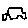
Label: car